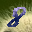
Label: 8